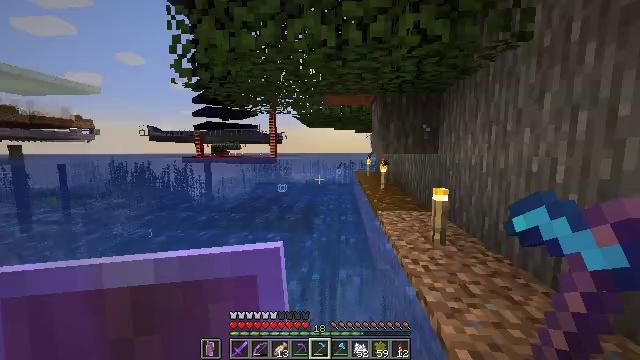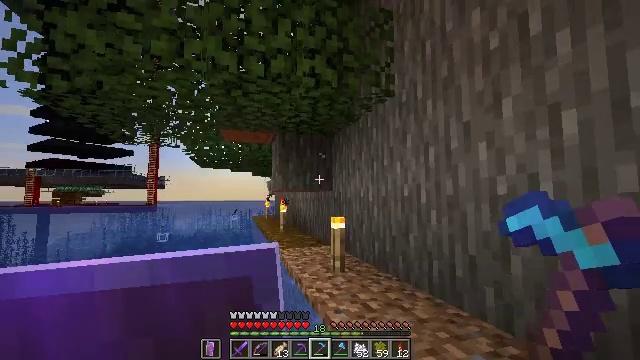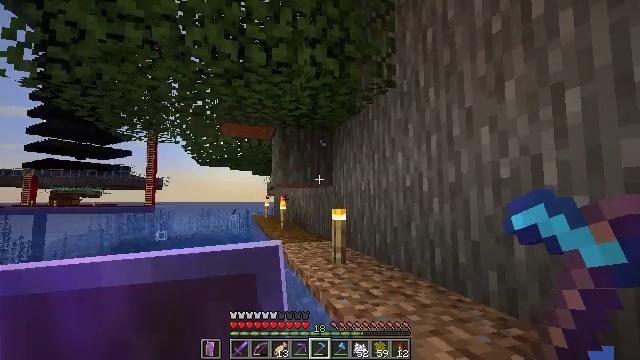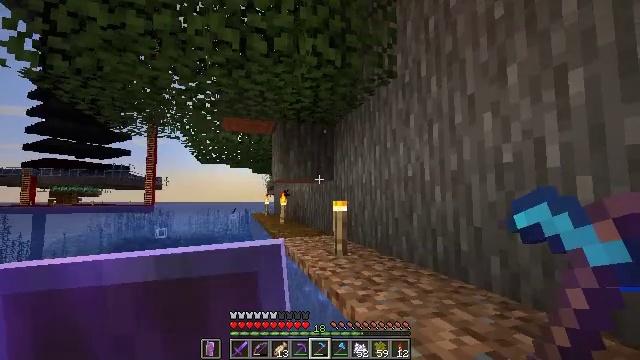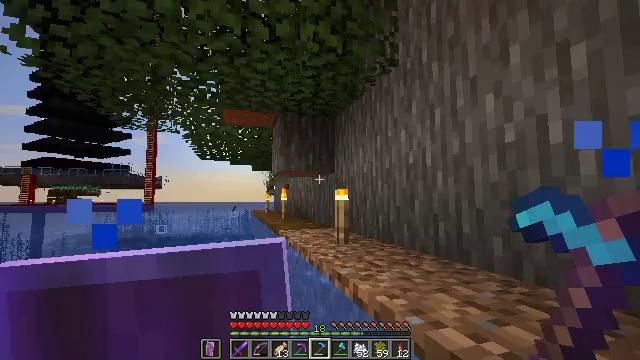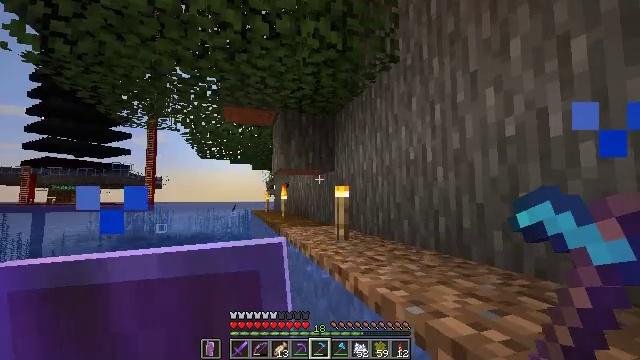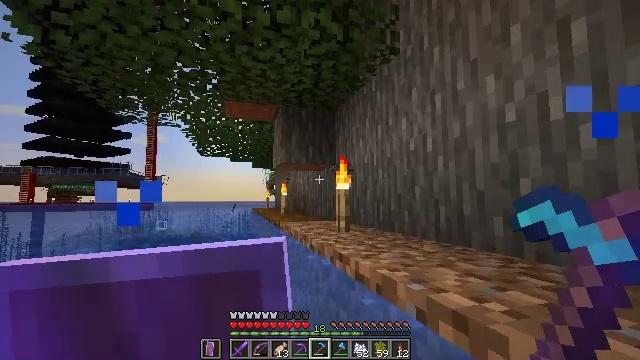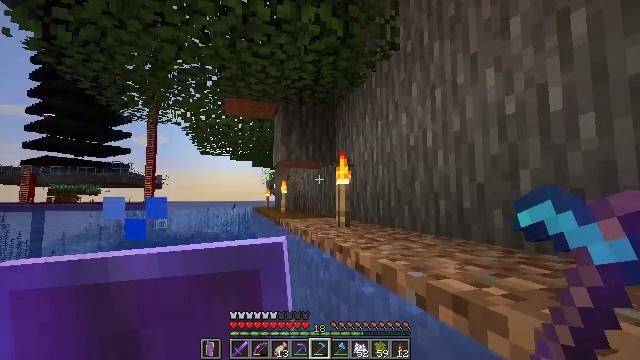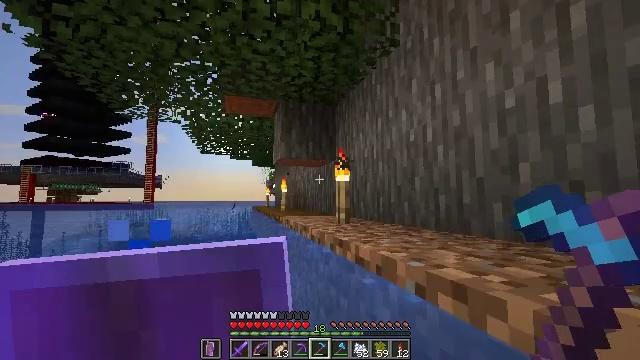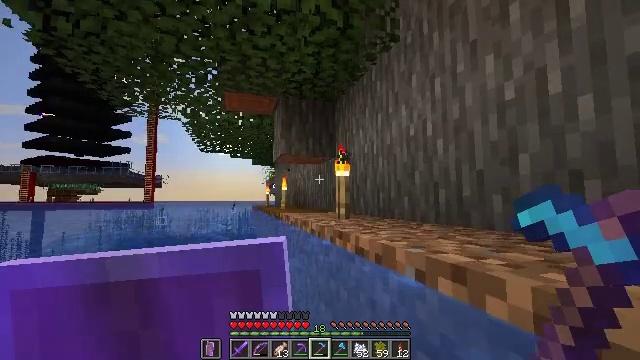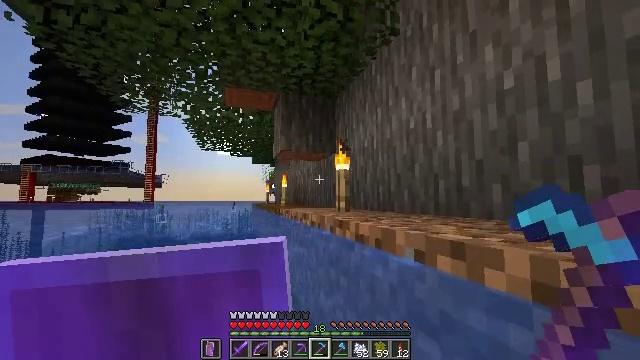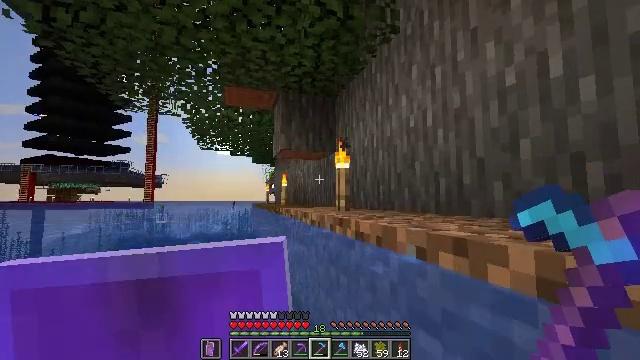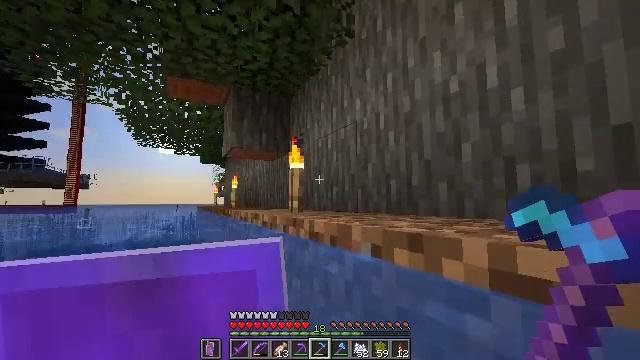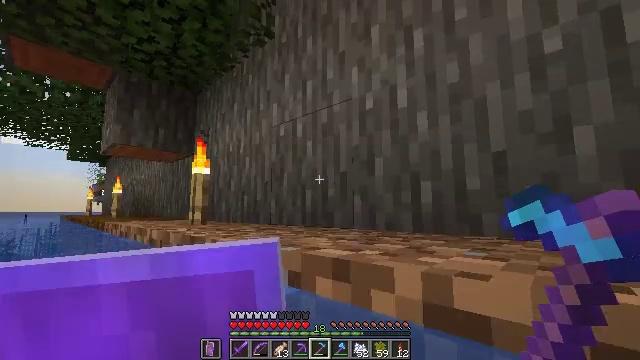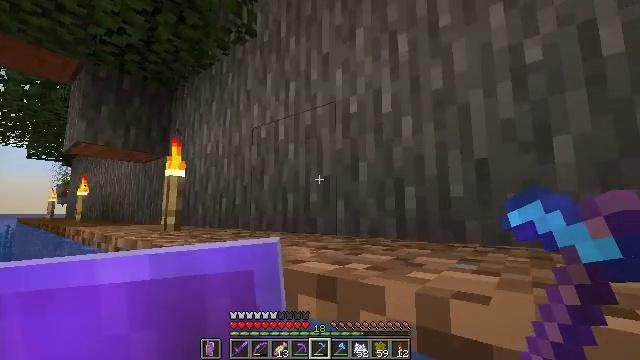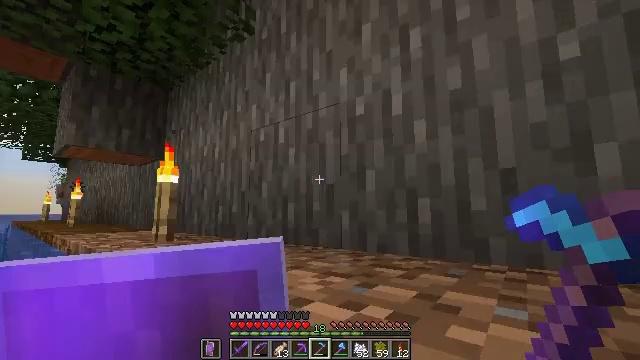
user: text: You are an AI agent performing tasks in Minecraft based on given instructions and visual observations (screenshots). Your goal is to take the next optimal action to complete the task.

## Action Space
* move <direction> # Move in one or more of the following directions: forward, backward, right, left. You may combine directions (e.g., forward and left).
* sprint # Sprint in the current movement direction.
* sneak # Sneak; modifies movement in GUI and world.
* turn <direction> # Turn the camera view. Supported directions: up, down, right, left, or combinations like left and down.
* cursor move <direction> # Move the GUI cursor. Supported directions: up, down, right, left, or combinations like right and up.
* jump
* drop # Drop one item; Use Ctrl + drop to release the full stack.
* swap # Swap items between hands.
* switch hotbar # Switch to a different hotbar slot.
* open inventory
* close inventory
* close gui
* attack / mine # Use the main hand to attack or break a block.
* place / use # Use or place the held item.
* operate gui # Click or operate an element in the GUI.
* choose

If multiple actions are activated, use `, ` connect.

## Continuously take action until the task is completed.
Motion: motion action
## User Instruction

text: Remove acacia leaves from the branches.
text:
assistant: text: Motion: no_op
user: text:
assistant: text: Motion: no_op
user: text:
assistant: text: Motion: no_op
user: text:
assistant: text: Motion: no_op
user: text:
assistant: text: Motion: no_op
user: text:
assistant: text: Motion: no_op
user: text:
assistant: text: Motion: no_op
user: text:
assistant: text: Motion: no_op
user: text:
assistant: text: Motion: no_op
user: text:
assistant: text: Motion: no_op
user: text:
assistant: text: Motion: move forward
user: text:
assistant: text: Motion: move forward, turn right, jump
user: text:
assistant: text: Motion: move forward, turn right and up, jump
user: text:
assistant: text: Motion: move forward, turn right, jump
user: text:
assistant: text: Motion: move forward, jump
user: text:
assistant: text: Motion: move forward, jump
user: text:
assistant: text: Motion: move forward, turn left, jump
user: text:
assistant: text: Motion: move forward, turn left, jump
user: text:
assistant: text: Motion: move forward, turn left, jump
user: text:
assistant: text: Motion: move forward, turn left, jump
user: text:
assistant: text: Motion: move forward, turn left, jump
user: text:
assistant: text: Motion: move forward, turn left, jump
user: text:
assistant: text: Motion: move forward, jump
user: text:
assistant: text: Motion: move forward, jump
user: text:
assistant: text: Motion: move forward, jump
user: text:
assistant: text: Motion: move forward, jump
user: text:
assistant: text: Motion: move forward and move right, jump
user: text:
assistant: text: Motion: move forward and move right, jump
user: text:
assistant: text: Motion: move forward and move right, jump
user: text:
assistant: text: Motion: move forward and move right, turn left, jump